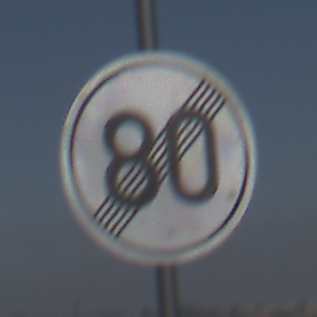
Verkehrszeichen: EndeGeschwindigkeit80
Umgebung: Outdoor, Nature
Tageszeit: Midday
Wetter: PartlyCloudy
Licht: Natural
Jahreszeit: NotSpecified
Kontrast: HighContrast